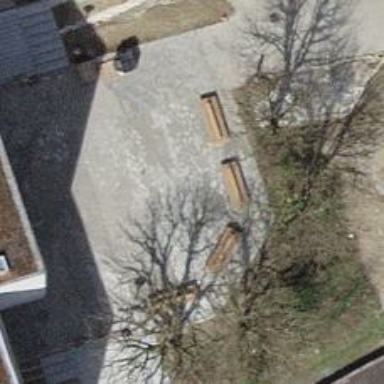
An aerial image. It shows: Bench.